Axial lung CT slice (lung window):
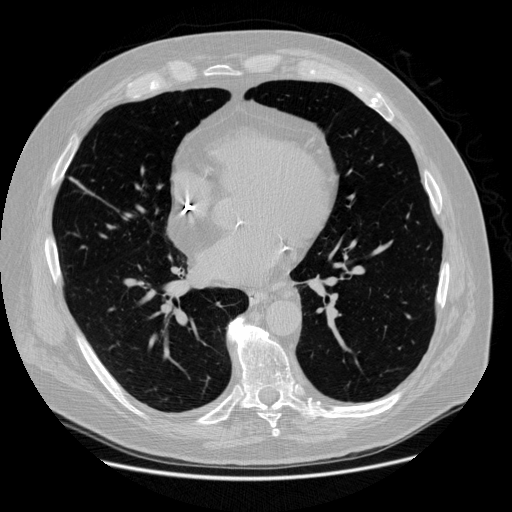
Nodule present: no